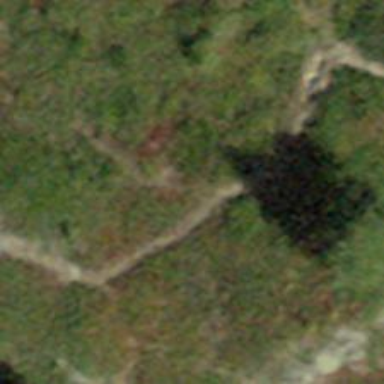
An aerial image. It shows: Path.